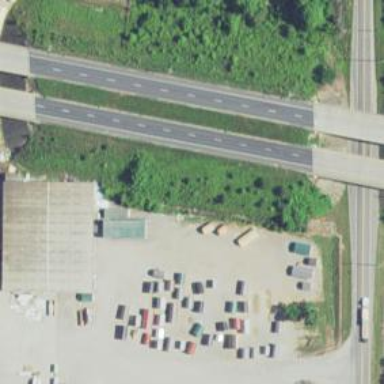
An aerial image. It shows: This image shows trunk highway that functions as expressway.